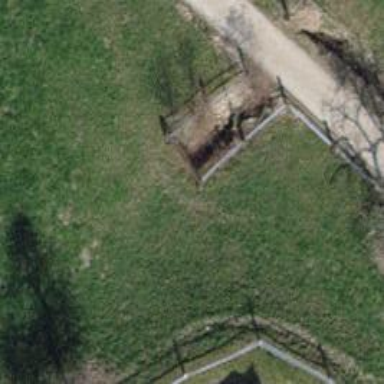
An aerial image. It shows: Culvert tunnel.